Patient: sex M, age 60
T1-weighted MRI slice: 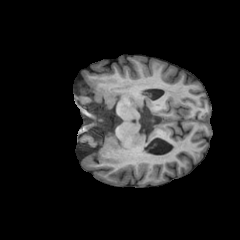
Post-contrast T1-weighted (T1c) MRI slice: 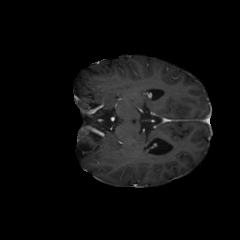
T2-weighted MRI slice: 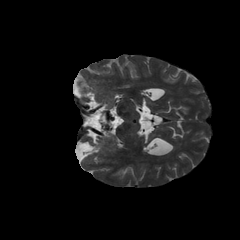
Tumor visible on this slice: no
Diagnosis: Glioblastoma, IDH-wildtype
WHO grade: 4